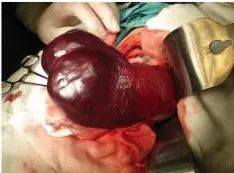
Primary hemangioendotheliomas of the spleen. (A) Two tumor masses, growing exogenously, were observed at the lower spleen pole.
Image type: medical_photograph (other_medical_photograph)